Question: I want to merge two legends in ggplot2. I use the following code:
'''
ggplot(dat_ribbon, aes(x = x)) +
geom_ribbon(aes(ymin = ymin, ymax = ymax,
group = group, fill = "test4 test5"), alpha = 0.2) +
geom_line(aes(y = y, color = "Test2"), data = dat_m) +
scale_colour_manual(values=c("Test2" = "white", "test"="black", "Test3"="red")) +
scale_fill_manual(values = c("test4 test5"= "dodgerblue4")) +
theme(legend.title=element_blank(),
legend.position = c(0.8, 0.85),
legend.background = element_rect(fill="transparent"),
legend.key = element_rect(colour = 'purple', size = 0.5))
'''
The output is shown below. There are two problems:
1. When I use two or more words in the fill legend, the alignment becomes wrong
2. I want to merge the two legends into one, such that the fill legend is just part of a block of 4.
Does anyone know how I can achieve this?

reproducible data:
'''
dat_m <- read.table(text="x quantile y group
1 1 50 <PHONE> 0
2 2 50 <PHONE> 0
3 3 50 <PHONE> 0
4 4 50 <PHONE> 0
5 5 50 <PHONE> 0
6 6 50 <PHONE> 0
7 7 50 <PHONE> 0
8 8 50 <PHONE> 0
9 9 50 <PHONE> 0
10 10 50 <PHONE> 0")
dat_ribbon <- read.table(text="
x ymin group ymax
1 1 0.<PHONE> 40 <PHONE>
2 2 0.<PHONE> 40 <PHONE>
3 3 0.<PHONE> 40 <PHONE>
4 4 0.<PHONE> 40 <PHONE>
5 5 0.<PHONE> 40 <PHONE>
6 6 0.<PHONE> 40 <PHONE>
7 7 0.<PHONE> 40 <PHONE>
8 8 0.<PHONE> 40 <PHONE>
9 9 0.<PHONE> 40 <PHONE>
10 10 0.<PHONE> 40 <PHONE>
11 1 0.20164694 30 <PHONE>
12 2 0.20082056 30 <PHONE>
13 3 0.20837821 30 <PHONE>
14 4 0.<PHONE> 30 <PHONE>
15 5 0.<PHONE> 30 <PHONE>
16 6 0.<PHONE> 30 <PHONE>
17 7 0.20592719 30 <PHONE>
18 8 0.<PHONE> 30 <PHONE>
19 9 0.20537392 30 <PHONE>
20 10 0.<PHONE> 30 <PHONE>
21 1 0.30016463 20 <PHONE>
22 2 0.29803646 20 <PHONE>
23 3 0.30803808 20 <PHONE>
24 4 0.30045448 20 <PHONE>
25 5 0.29562249 20 <PHONE>
26 6 0.29647060 20 <PHONE>
27 7 0.30159103 20 <PHONE>
28 8 0.30369025 20 <PHONE>
29 9 0.30196483 20 <PHONE>
30 10 0.29578036 20 <PHONE>
31 1 0.40045725 10 <PHONE>
32 2 0.39796299 10 <PHONE>
33 3 0.41056038 10 <PHONE>
34 4 0.40046287 10 <PHONE>
35 5 0.39708008 10 <PHONE>
36 6 0.39594129 10 <PHONE>
37 7 0.40052411 10 <PHONE>
38 8 0.40128517 10 <PHONE>
39 9 0.39917658 10 <PHONE>
40 10 0.39791453 10 <PHONE>")
'''
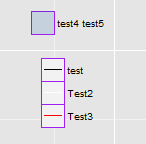
Answer: You are not using ggplot2 according to its philosophy. That makes things difficult.
'''
ggplot(dat_ribbon, aes(x = x)) +
geom_ribbon(aes(ymin = ymin, ymax = ymax, group = group, fill = "test4 test5"),
alpha = 0.2) +
geom_line(aes(y = y, color = "Test2"), data = dat_m) +
geom_blank(data = data.frame(x = rep(5, 4), y = 0.5,
group = c("test4 test5", "Test2", "test", "Test3")),
aes(y = y, color = group, fill = group)) +
scale_color_manual(name = "combined legend",
values=c("test4 test5"= NA, "Test2" = "white",
"test"="black", "Test3"="red")) +
scale_fill_manual(name = "combined legend",
values = c("test4 test5"= "dodgerblue4",
"Test2" = NA, "test"=NA, "Test3"=NA))
'''